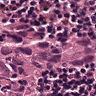
Metastatic tissue present: yes